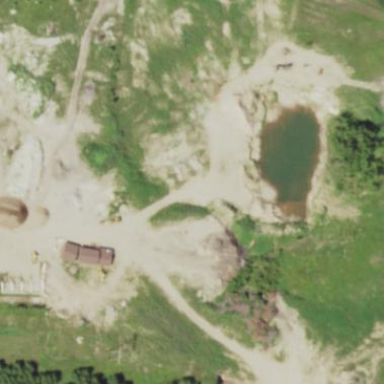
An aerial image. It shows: Quarry that contains sand and gravel resources.